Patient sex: F
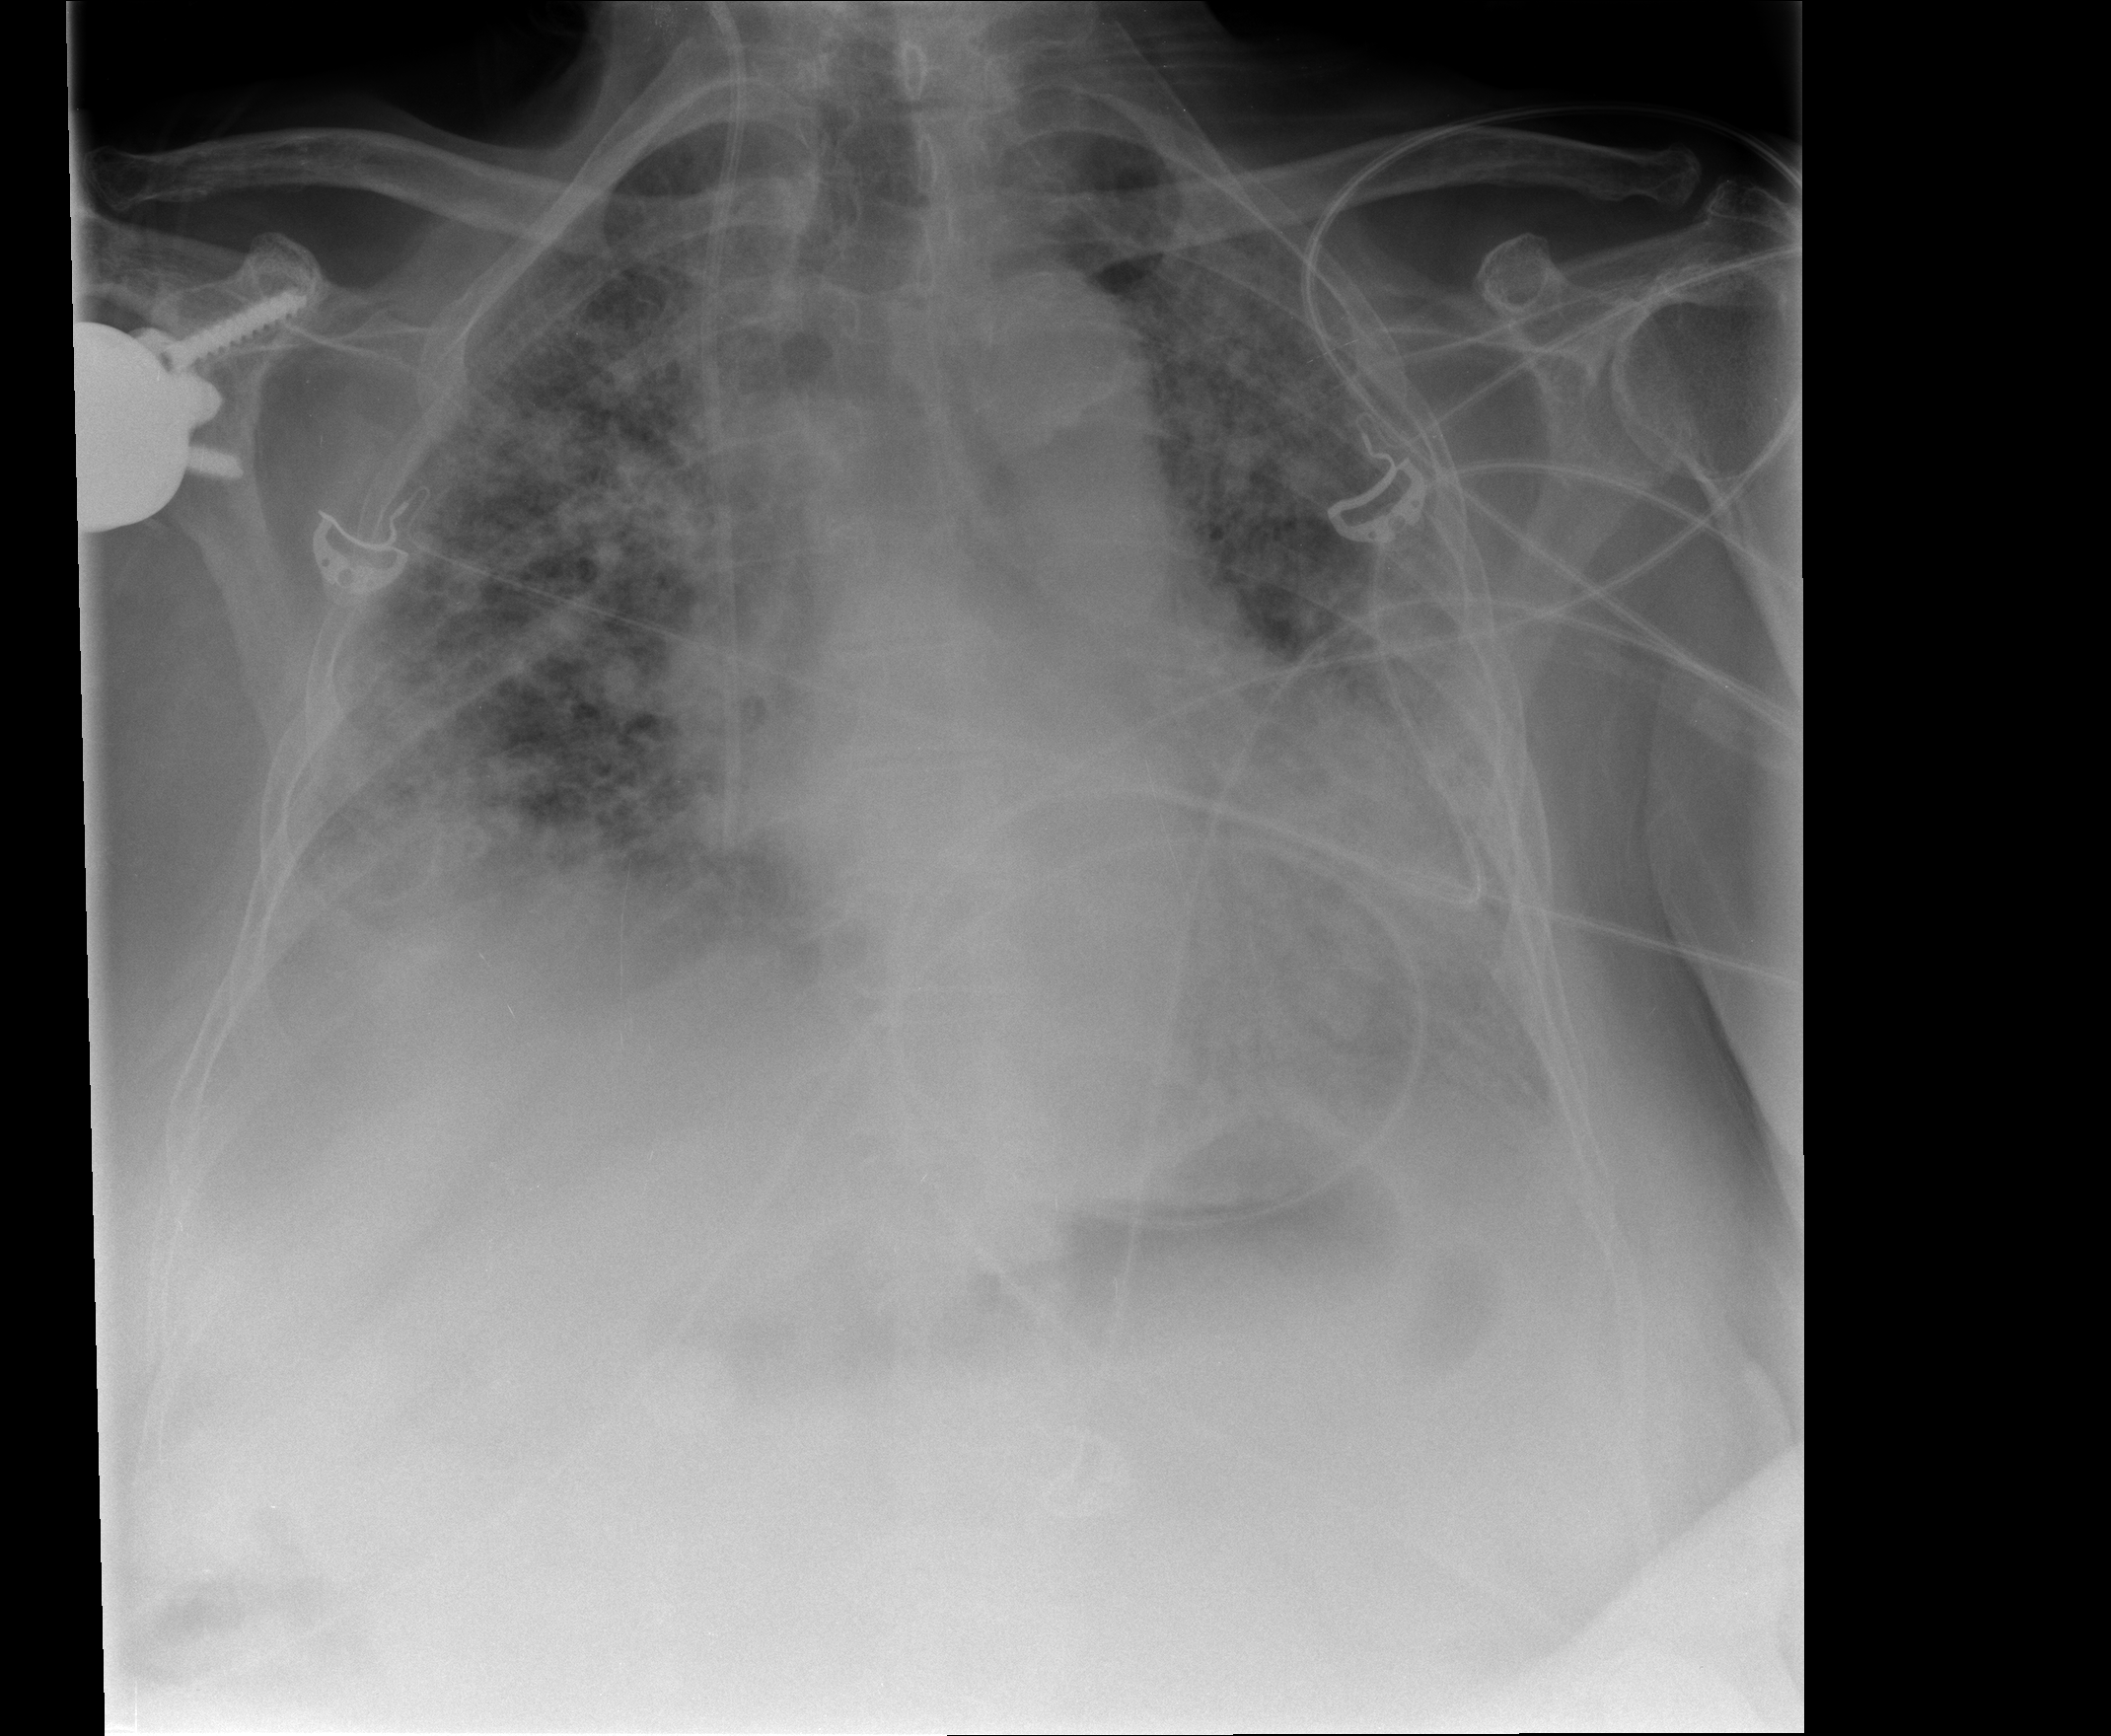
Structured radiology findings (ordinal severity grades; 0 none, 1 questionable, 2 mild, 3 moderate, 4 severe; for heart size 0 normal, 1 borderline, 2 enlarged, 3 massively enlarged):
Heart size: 1
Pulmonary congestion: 4
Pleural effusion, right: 2
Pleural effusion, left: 0
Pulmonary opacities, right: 3
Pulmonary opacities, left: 4
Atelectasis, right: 2
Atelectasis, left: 2